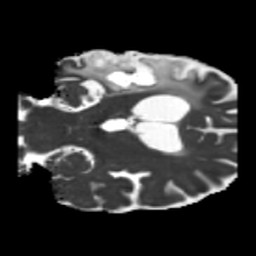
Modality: MD
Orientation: coronal
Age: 67
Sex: male
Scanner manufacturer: siemens
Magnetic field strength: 3 T
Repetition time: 5.25 s
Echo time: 0.08 s